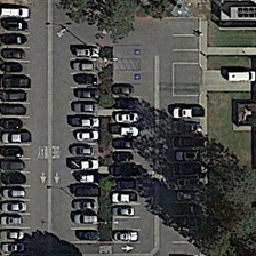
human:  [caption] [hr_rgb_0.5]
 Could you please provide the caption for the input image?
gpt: Trees around the parking lot cast shadows.

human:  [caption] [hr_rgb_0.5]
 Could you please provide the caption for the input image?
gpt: three lists of balck and white cars stop in the parking .

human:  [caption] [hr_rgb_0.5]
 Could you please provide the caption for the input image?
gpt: The trees cast a big shadow over the parking lot.

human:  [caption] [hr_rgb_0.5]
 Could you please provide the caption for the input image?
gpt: The trees cast a big shadow on this parking lot.

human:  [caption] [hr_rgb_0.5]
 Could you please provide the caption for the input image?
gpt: A tree around a parking lot throws a shadow.